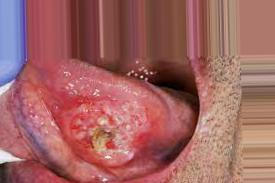
Condition: Mouth Ulcer